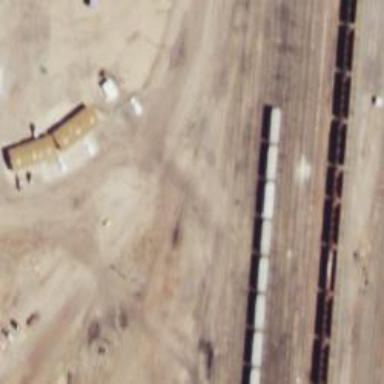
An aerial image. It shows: Railway siding with rails.